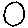
Label: circle